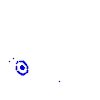
Particle: proton